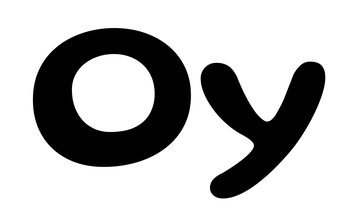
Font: Gluten_Medium